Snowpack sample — Snodgrass Mountain, Crested Butte, Colorado (2/4/25, 12:06 PM MST)
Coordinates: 38.923, -106.968
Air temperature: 35 °F
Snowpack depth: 80 cm
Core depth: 30 cm
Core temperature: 35.6 °F
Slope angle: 14°, slope face: 78°
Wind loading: low
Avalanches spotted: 0
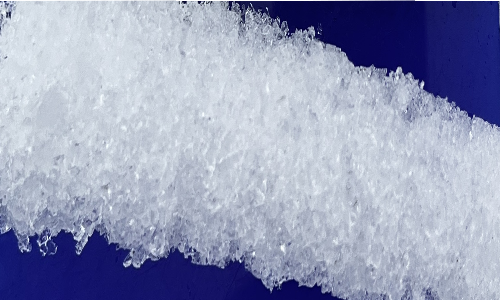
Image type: core
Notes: No avalanches nearby, unusually warm weather for the last month reported by residents, Collected 25 yards from treeline